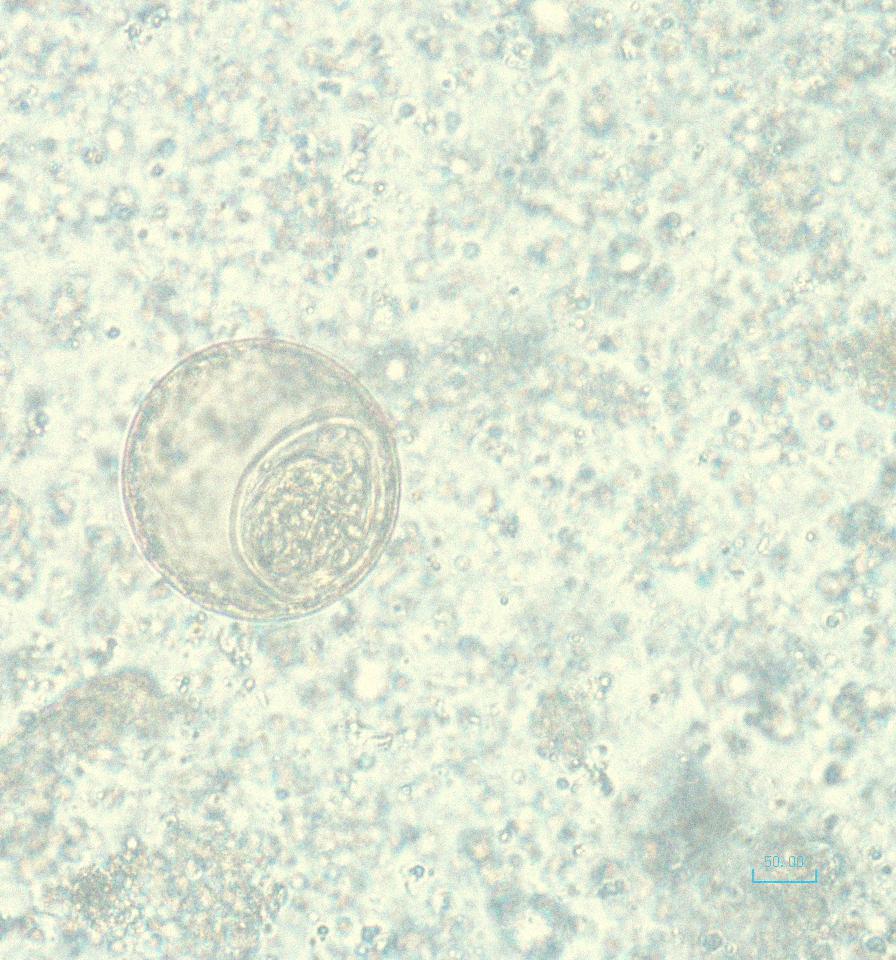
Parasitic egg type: Hymenolepis diminuta